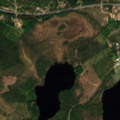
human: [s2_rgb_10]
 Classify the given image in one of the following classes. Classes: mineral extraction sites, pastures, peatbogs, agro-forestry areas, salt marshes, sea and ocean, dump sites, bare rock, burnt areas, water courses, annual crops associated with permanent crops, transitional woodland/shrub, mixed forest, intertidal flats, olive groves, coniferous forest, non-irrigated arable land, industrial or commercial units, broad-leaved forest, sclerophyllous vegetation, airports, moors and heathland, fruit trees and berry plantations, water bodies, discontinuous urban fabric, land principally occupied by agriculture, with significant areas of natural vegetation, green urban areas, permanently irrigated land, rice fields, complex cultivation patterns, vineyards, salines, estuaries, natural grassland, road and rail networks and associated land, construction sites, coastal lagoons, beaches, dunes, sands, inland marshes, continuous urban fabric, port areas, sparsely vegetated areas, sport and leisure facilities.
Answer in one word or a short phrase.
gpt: coniferous forest, transitional woodland/shrub, water bodies